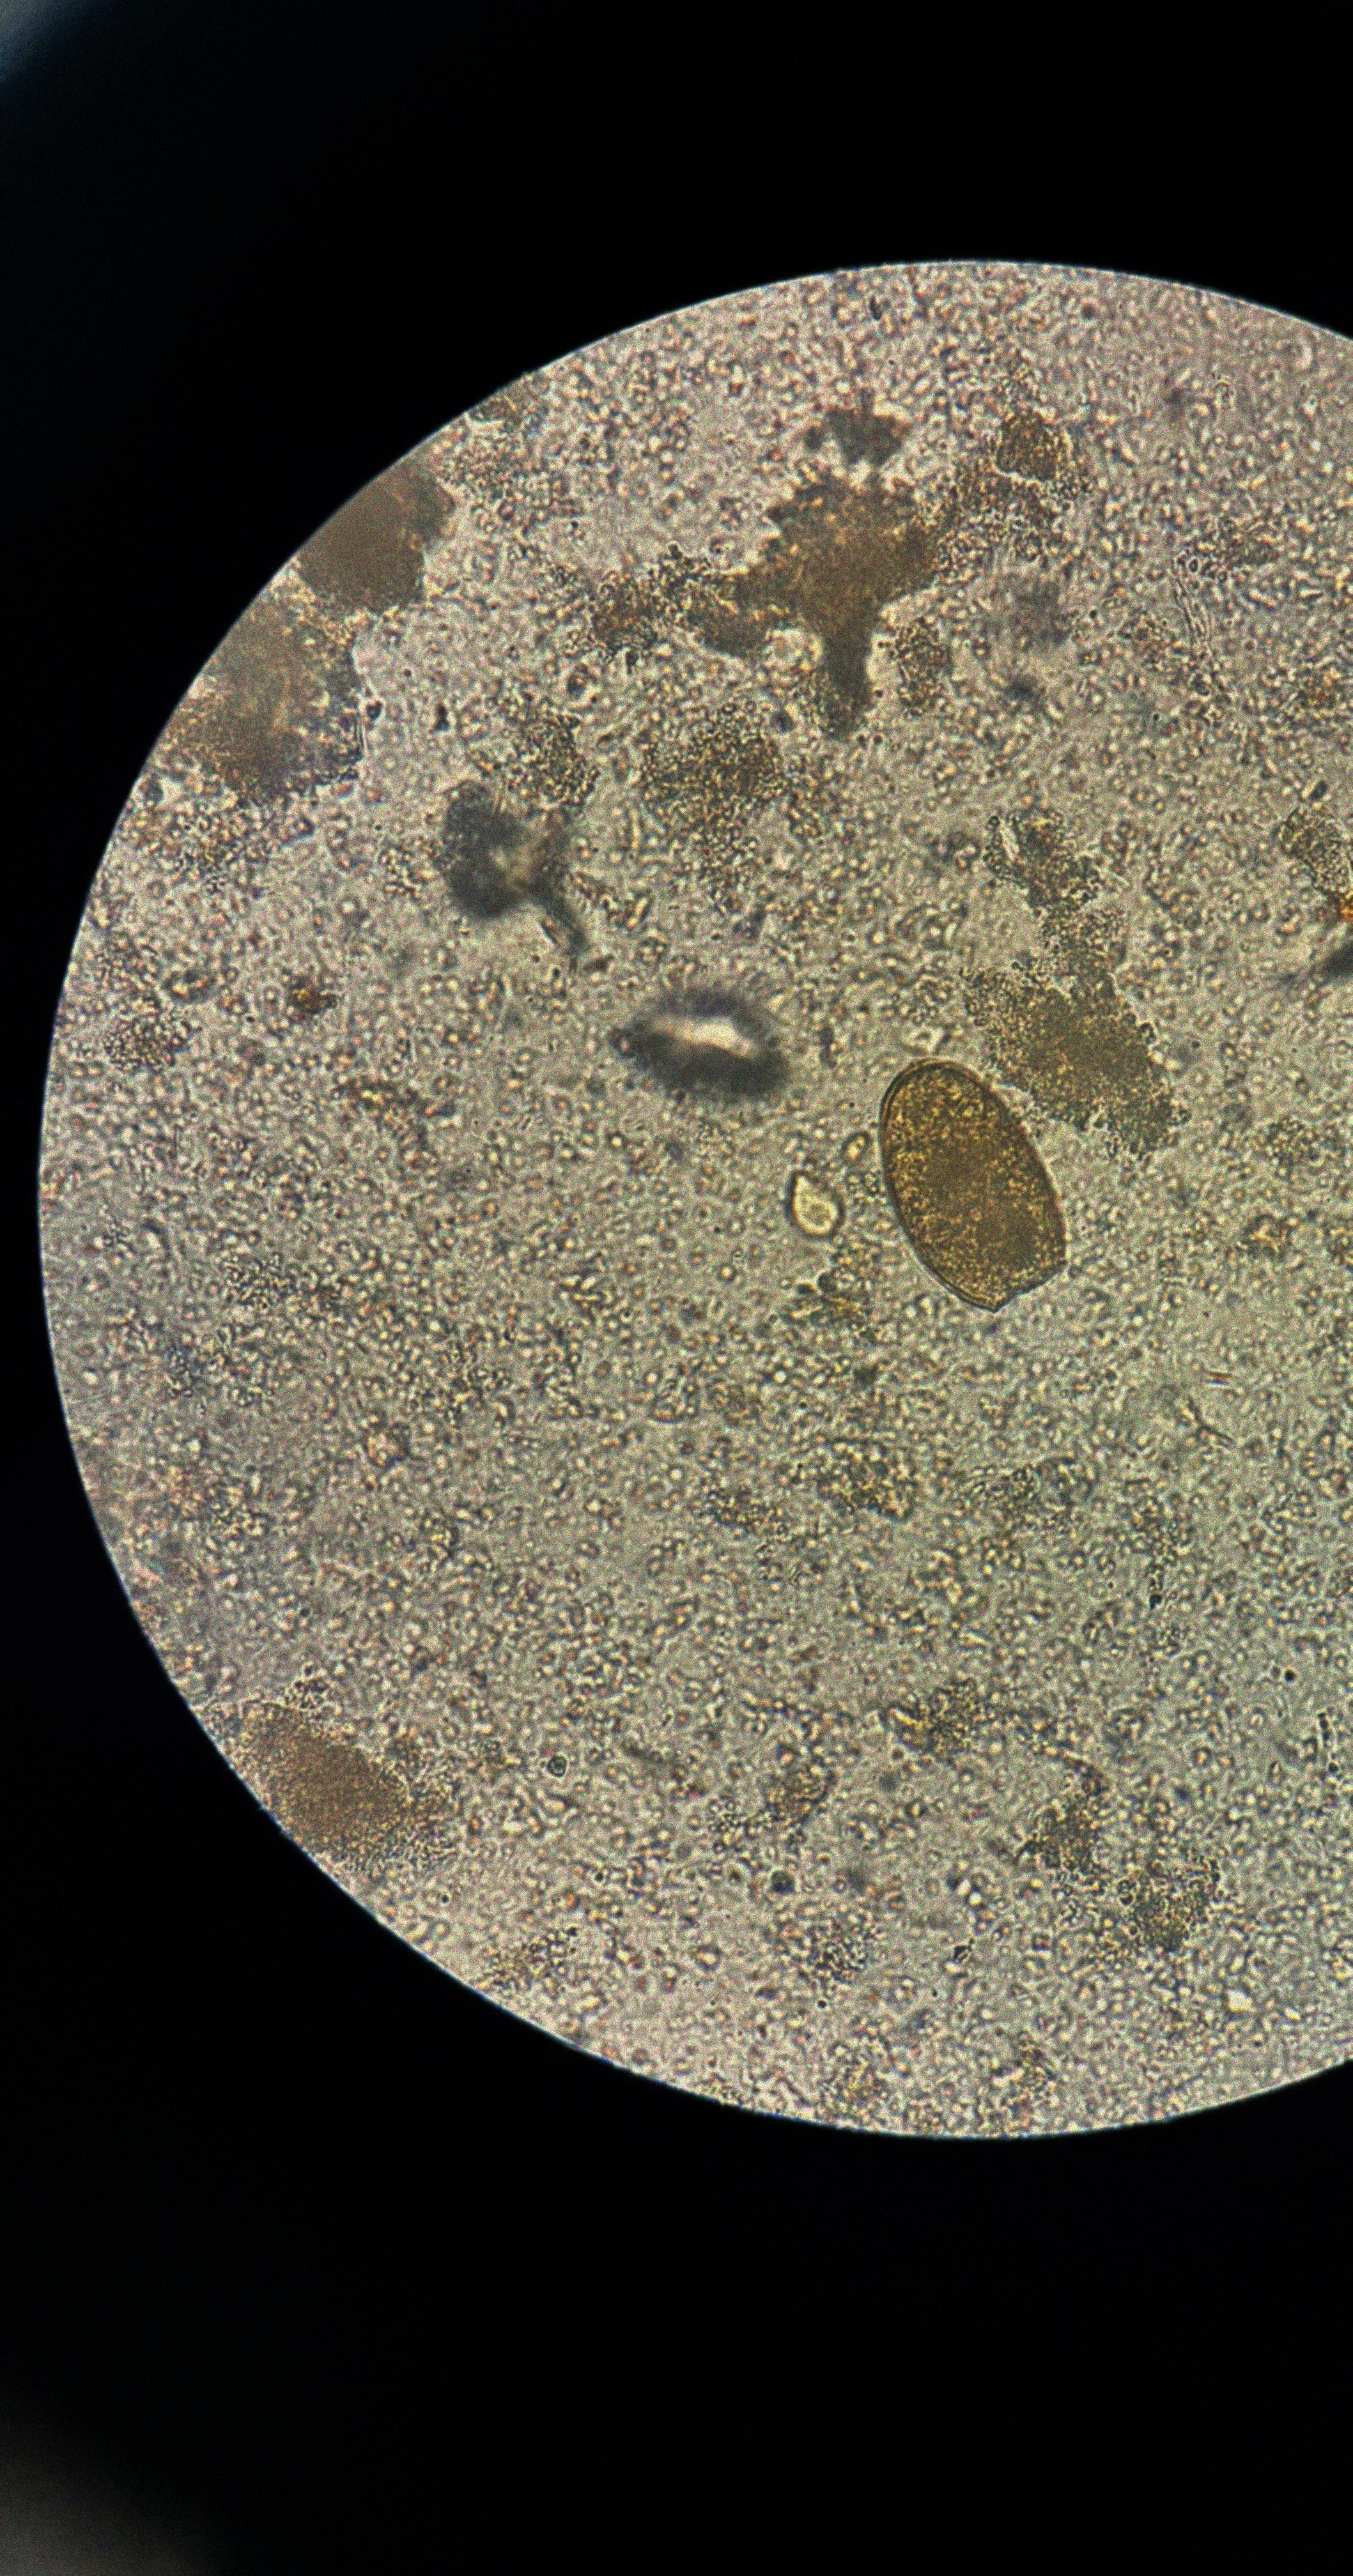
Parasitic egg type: Paragonimus spp